Question: Hi would you know why my pictures are placed under my text articles and not on the right side as I would like? Many thanks <URL>

HTML
'''
<div class="block width100 white-background">
<ol class="block_numbers">
<h3>Notre approche</h3>
<li>
<p><strong>Title 1</strong>
</p>
<div class="element">
<article>
<p>eugiat neque. Vivamus placerat, mi sed vulputate euismod, enim justo pellentesque justo, sit amet aliquet tortor est ac turpis. Pellentesque consequat libero non fringilla dictum. Proin risus lectus, imperdiet tincidunt massa quis, consequat porttitor dui. Nam vel mi sed enim sollicitudin varius ut ac augue.</p>
<img src="http://placehold.it/150x150" />
</article>
</div>
</li>
<li>
<p><strong>Title 2</strong>
</p>
<div class="element">
<article>
<p>eugiat neque. Vivamus placerat, mi sed vulputate euismod, enim justo pellentesque justo, sit amet aliquet tortor est ac turpis. Pellentesque consequat libero non fringilla dictum. Proin risus lectus, imperdiet tincidunt massa quis, consequat porttitor dui. Nam vel mi sed enim sollicitudin varius ut ac augue.</p>
<img src="http://placehold.it/150x150" />
</article>
</div>
</li>
</ol>
</div>
'''
CSS
'''
.block {
padding: 20px;
background-clip: border-box;
box-sizing: border-box;
-webkit-box-shadow: 0 1px 2px rgba(0, 0, 0, 0.1);
-moz-box-shadow: 0 1px 2px rgba(0, 0, 0, 0.1);
box-shadow: 0 1px 2px rgba(0, 0, 0, 0.1);
overflow-y: auto;
overflow-x: hidden;
border: 1px solid #333;
}
.width100 {
width: 100%;
}
.white-background {
background: #fff;
}
.block_numbers {
counter-reset: li;
margin: 0 0 0 5px;
padding-left: 0;
}
.block_numbers h3 {
color: #3A7CDB;
font-size: 28px;
font-weight: 300;
margin-top: 0;
}
.block_numbers p {
display: inline-block;
margin: 0 0 5px;
}
.block_numbers > li {
list-style: none outside none;
margin: 0 0 27px;
position: relative;
}
.block_numbers > li:before {
-moz-box-sizing: border-box;
background: none repeat scroll 0 0 #3A7CDB;
border-radius: 2px;
color: #FFFFFF;
content: counter(li, decimal);
counter-increment: li;
display: inline-block;
font-size: 13px;
margin-right: 6px;
padding: 1px 0;
text-align: center;
top: -2px;
width: 22px;
}
.element {
width:100%;
display:table;
background:rgb(134, 226, 255);
margin:10px 0px;
padding:10px;
box-sizing:border-box;
-moz-box-sizing:border-box;
-webkit-box-sizing:border-box;
}
p {
display:table-cell;
height:100%;
vertical-align:top;
background:white;
}
img {
display:table-cell;
}
'''
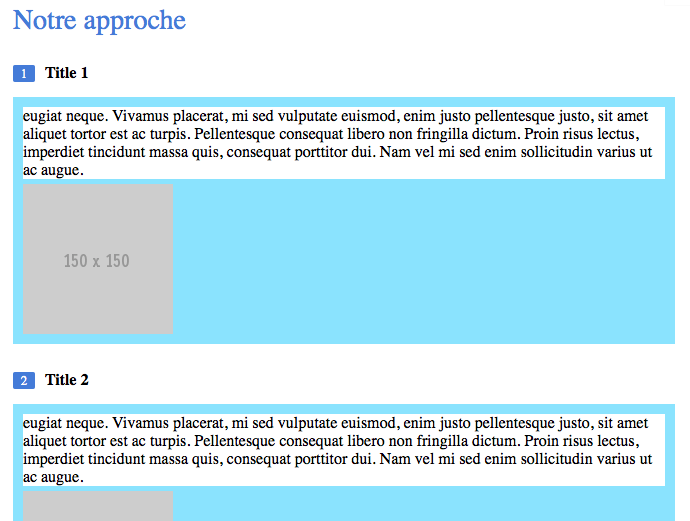
Answer: First, an image as to be placed in a '<p>' to produce valid HTML. If you want to keep the image outside the white background, then create a second paragraph.
'''
<article>
<p class="content">eugiat neque. Vivamus placerat, mi sed vulputate euismod, enim justo pellentesque justo, sit amet aliquet tortor est ac turpis. Pellentesque consequat libero non fringilla dictum. Proin risus lectus, imperdiet tincidunt massa quis, consequat porttitor dui. Nam vel mi sed enim sollicitudin varius ut ac augue.</p>
<p class="image"><img src="http://placehold.it/150x150" /></p>
</article>
'''
Second, you need to reduce the size of the first paragraph to keep place for the image:
'''
p.content {
width:70%;
}
'''
<URL>